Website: apple
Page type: gifting
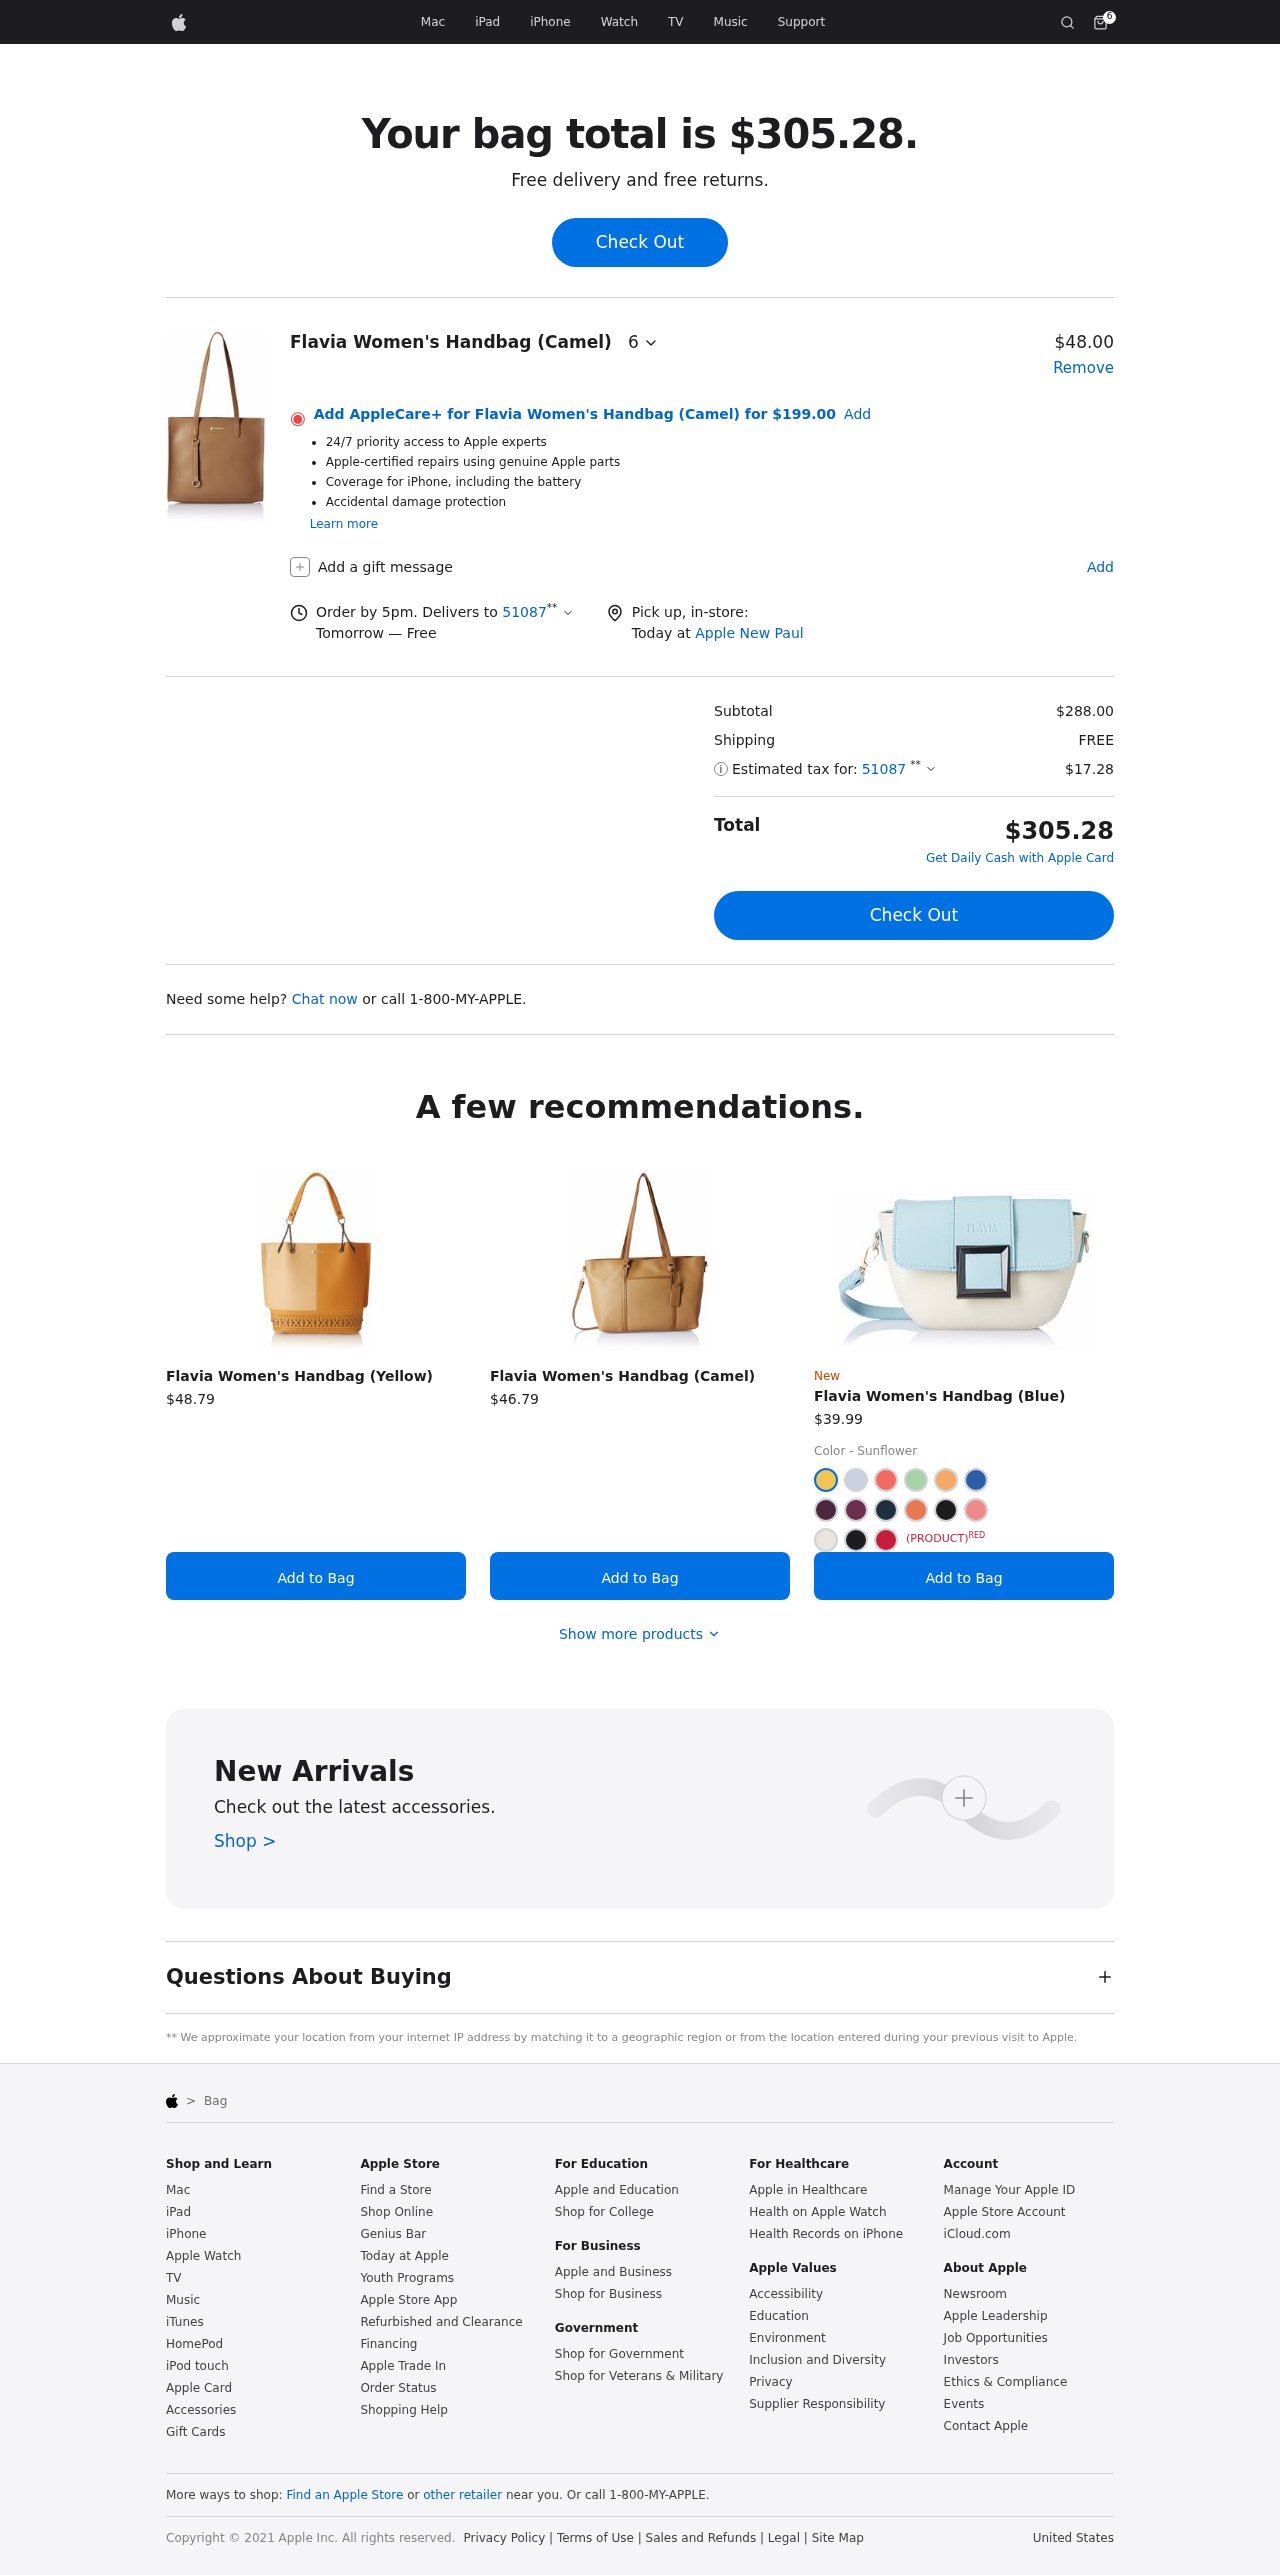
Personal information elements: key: PII_CITY
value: New Paul
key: PII_POSTCODE
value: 51087
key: PII_POSTCODE2
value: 51087
Product elements: key: PRODUCT1_NAME
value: Flavia Women's Handbag (Camel)
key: PRODUCT1_PRICE
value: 48
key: PRODUCT1_QUANTITY
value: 6
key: PRODUCT2_NAME
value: Flavia Women's Handbag (Yellow)
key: PRODUCT2_PRICE
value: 48.79
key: PRODUCT3_NAME
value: Flavia Women's Handbag (Camel)
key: PRODUCT3_PRICE
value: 46.79
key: PRODUCT4_NAME
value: Flavia Women's Handbag (Blue)
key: PRODUCT4_PRICE
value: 39.99
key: PRODUCT1_APPLECARE_PRICE
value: $199.00
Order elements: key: ORDER_NUM_ITEMS
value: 6
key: ORDER_TOTAL
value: $305.28
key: ORDER_SUBTOTAL
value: $288.00
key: ORDER_SHIPPING_COST
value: FREE
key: ORDER_TAX
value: $17.28